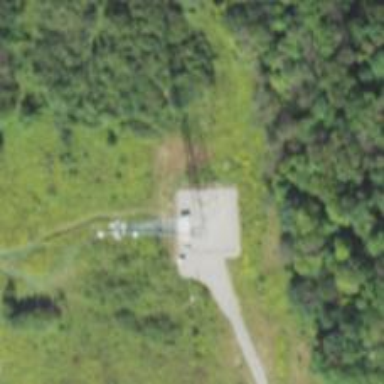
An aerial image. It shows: Mast tower used for communication.